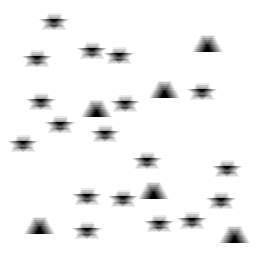
Squares: 0
Triangles: 6
Stars: 18
Total shapes: 24